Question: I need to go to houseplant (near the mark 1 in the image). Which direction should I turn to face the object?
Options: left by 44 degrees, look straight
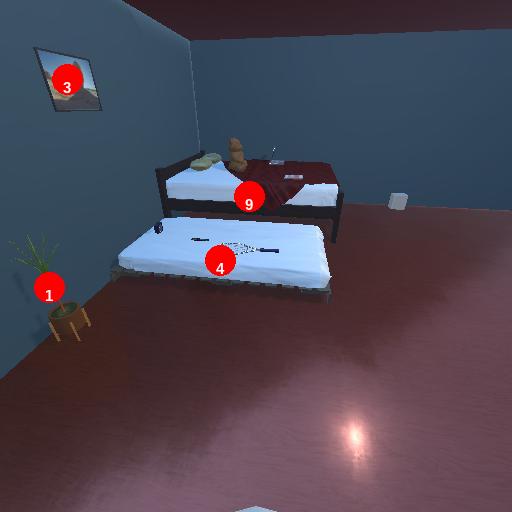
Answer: left by 44 degrees